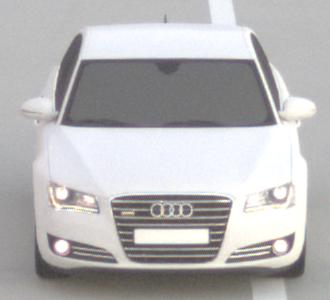
Make: Audi
Model: A8 D4
Model produced from: 2009
Model produced until: 2017
Doors: 4
Color: white
Road condition: dry road
Daytime: sunrise or sunset
Contrast: low contrast